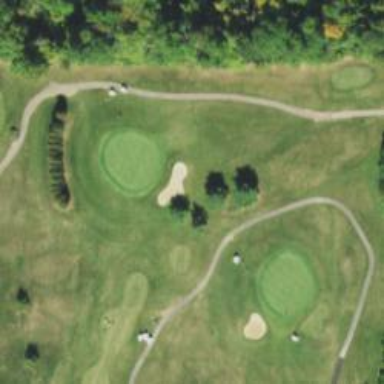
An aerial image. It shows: Golf hole.